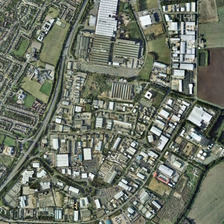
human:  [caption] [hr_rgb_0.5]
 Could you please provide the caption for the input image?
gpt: many industrial buildings and some green trees are in an industrial area .

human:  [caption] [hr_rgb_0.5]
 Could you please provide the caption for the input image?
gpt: many fields near the industrial area near the road .

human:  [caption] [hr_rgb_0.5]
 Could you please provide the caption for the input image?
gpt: the industrial houses in the street are neatly arranged .

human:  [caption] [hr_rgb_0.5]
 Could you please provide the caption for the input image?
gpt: the industrial houses in the street are neatly arranged .

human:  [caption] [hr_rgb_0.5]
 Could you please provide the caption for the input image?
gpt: many industrial buildings and some green trees are in an industrial area .